Question: I need to be able to change header text and spacing issues in our SSRS report viewer. Ours is not the most recent reversion (no newer than 2010). But the only information I can find have nothing to do with code:
<URL>
I can't figure out if they expect us to edit it in the design view or what. But does anyone know how or a source that gives coded examples of how to do this?
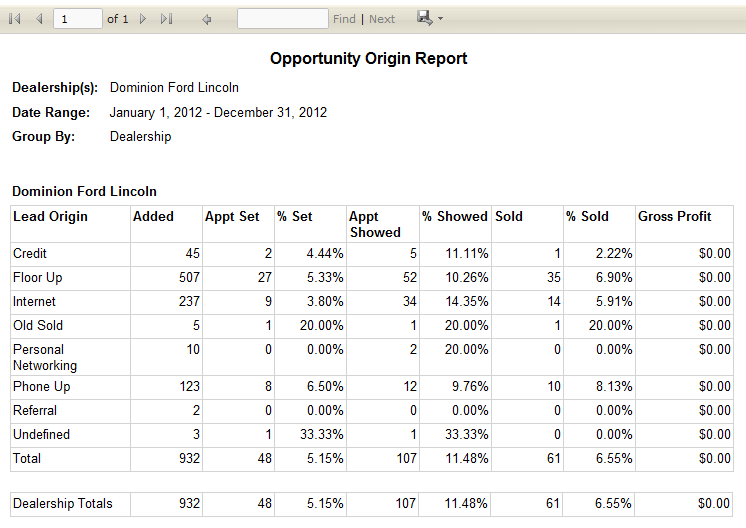
Answer: Yeah you need VS 2005 or 2008 to do this. You need to install BIDS and SSRS.
<URL>
As for where the reports are - try your source control or ask someone...
You are looking for the .rdl file(s) that correspond to your report.